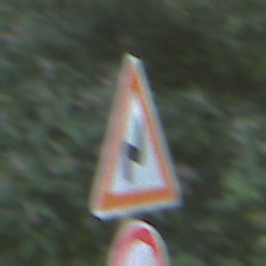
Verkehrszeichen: DoppelkurveRechts
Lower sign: VerbotUeberholenEinspurigeFahrzeuge
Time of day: MorningAfternoon
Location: Outdoor (Nature)
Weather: Clear
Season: NotSpecified
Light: Natural